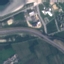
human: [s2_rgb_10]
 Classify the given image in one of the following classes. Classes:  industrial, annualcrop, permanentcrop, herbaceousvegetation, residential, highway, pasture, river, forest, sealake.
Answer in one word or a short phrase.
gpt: Highway